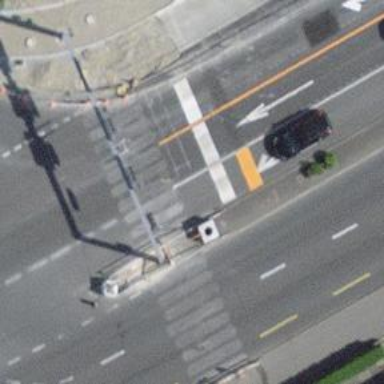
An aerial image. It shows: Traffic signal crossing.